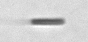
Label: fiber